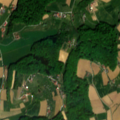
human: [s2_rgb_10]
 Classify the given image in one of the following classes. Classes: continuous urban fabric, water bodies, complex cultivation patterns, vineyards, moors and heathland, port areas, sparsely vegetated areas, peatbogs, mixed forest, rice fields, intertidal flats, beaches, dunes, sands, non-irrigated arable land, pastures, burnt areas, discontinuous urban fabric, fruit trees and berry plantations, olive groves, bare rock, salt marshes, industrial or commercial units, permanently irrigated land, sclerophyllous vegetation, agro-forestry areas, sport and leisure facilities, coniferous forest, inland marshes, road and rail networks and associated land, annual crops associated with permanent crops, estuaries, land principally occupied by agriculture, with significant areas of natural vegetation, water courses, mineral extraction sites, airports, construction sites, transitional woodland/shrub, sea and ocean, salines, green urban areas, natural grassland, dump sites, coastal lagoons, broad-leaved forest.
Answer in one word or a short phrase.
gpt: non-irrigated arable land, complex cultivation patterns, land principally occupied by agriculture, with significant areas of natural vegetation, broad-leaved forest